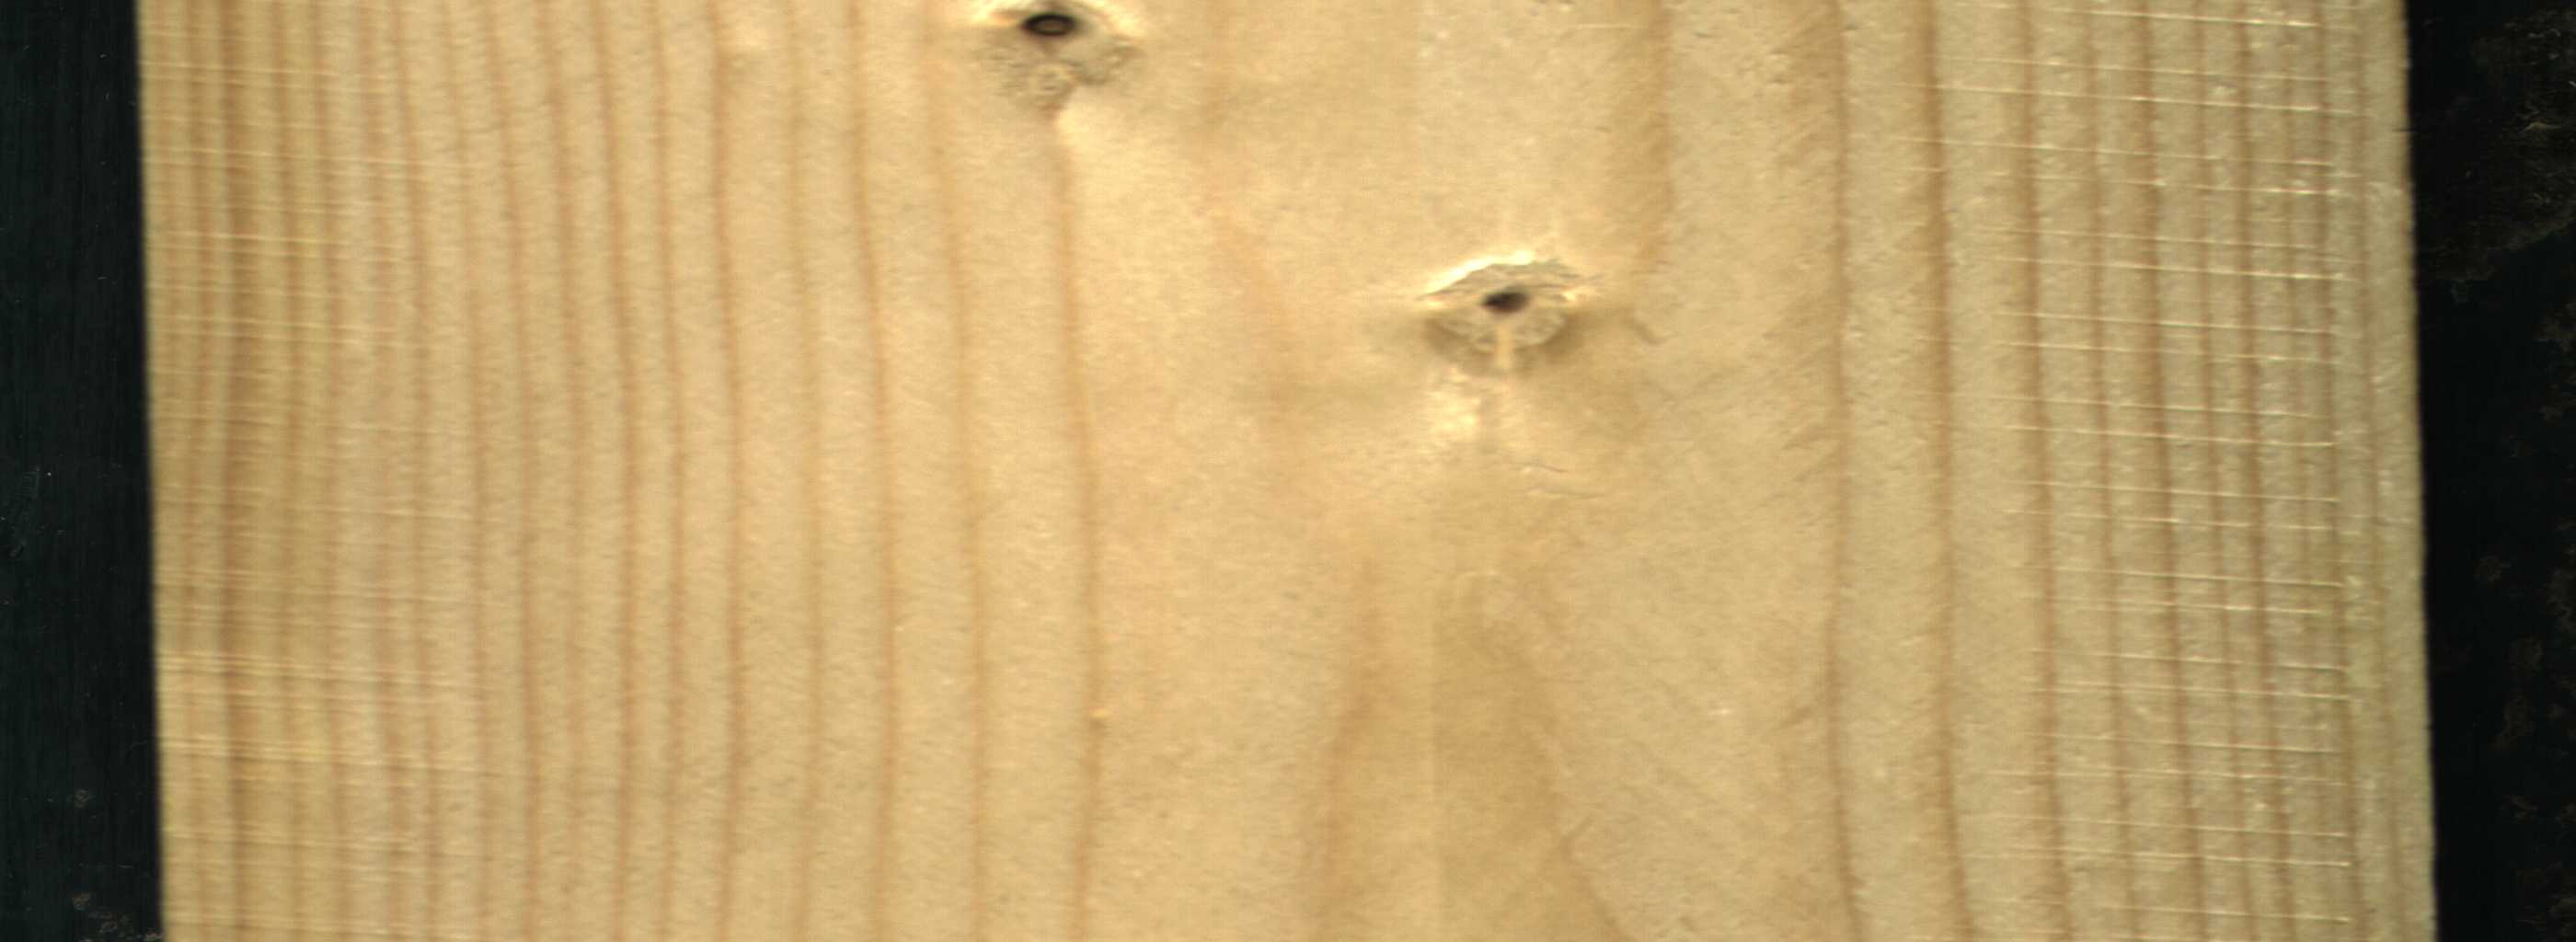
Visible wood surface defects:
Dead_Knot
Dead_Knot